Question: I'm having a problem creating a layout that's partly liquid. The layout has to have 100% width and height but it shouldn't have scrollbars (overflow: hidden;).

On the image above shows what I'm trying to achieve. As you can see:
1. The header has to be fixed - 110px with 100% width.
2. Two divs wrapped via a container div. The blue one needs to be with fixed width 130px & 100% height, while the green one needs to be with liquid width and 100% height.
Here is my current code:
'''
<!DOCTYPE HTML PUBLIC "-//W3C//DTD HTML 4.01 Transitional//EN" "http://www.w3.org/TR/html4/loose.dtd">
<html>
<head>
<title></title>
<style type="text/css">
* {
padding: 0;
margin: 0px;
color: white;
}
html, body {
height: 100%;
width: 100%;
}
.spacer {
clear: both;
}
#header {
background: black;
width: 100%;
height: 100px;
float: left;
}
#content {
height: 88%;
width: 100%;
padding: 0px;
margin: 0px;
position: relative;
}
#left {
background: #1664a0;
height: 100%;
width: 100px;
float: left;
}
#right {
background: #4aa016;
height: 100%;
float: left;
width: 91%;
}
</style>
</head>
<body>
<div id="header">
My Header
</div>
<div class="spacer"></div>
<div id="content">
<div id="left">Left container</div>
<div id="right">Right container</div>
</div>
</body>
</html>
'''
There are a couple of problems with this code:
1. It doesn't work on various resolutions (800x600,1024x768, 1280x1024 and etc)
2. The "content" div doesn't always fill the page to the end.
3. The green div would go below the blue one if you resize the page to lower resolutions.
I guess I might be doing something wrong here but I'm not a designer so is there somebody who could point me to "the right way" of solving this problem?
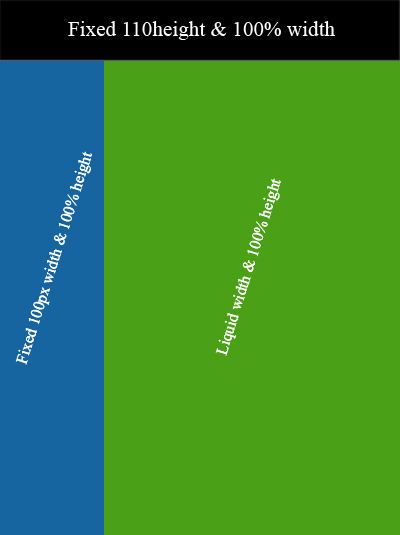
Answer: Take a look here <URL>
you have the left set to 100px and the right to 91%, so if 100px is greater than 9% it will go to the next line.
EDIT, here is a new fiddle <URL>
'''
<!DOCTYPE HTML PUBLIC "-//W3C//DTD HTML 4.01 Transitional//EN" "http://www.w3.org/TR/html4/loose.dtd">
<html>
<head>
<title></title>
<style type="text/css">
* {
padding: 0;
margin: 0px;
color: white;
}
html, body {
height: 100%;
width: 100%;
}
.spacer {
clear: both;
}
#header {
background: black;
width: 100%;
height: 100px;
position: absolute;
top: 0px;
left: 0px;
z-index:3;
}
#content {
height: 100%;
width: 100%;
padding: 0;
margin: 0px;
position: relative;
}
#left {
background: #1664a0;
height: 100%;
width: 100px;
float: left;
}
#right {
background: #4aa016;
height: 100%;
width: 100%;
}
#wrapper
{
position: relative;
height: 100%;
width: 100%;}
.contentcontainer {
padding-top:100px;
}
</style>
</head>
<body>
<div id="wrapper">
<div id="header">
My Header
</div>
<div id="content">
<div id="left">
<div class="contentcontainer">Left container</div>
</div>
<div id="right">
<div class="contentcontainer">Right container</div>
</div>
</div>
</div>
</body>
</html>
'''